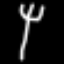
Label: fork